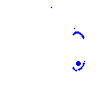
Particle: electron